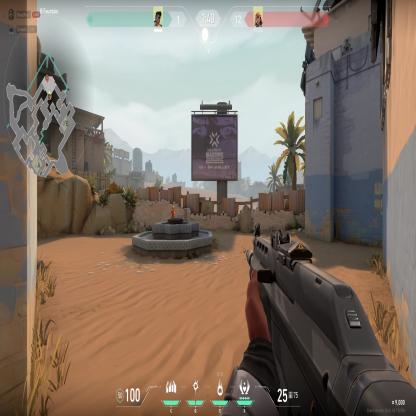
Label: enemy